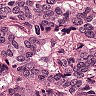
Metastatic tissue present: yes